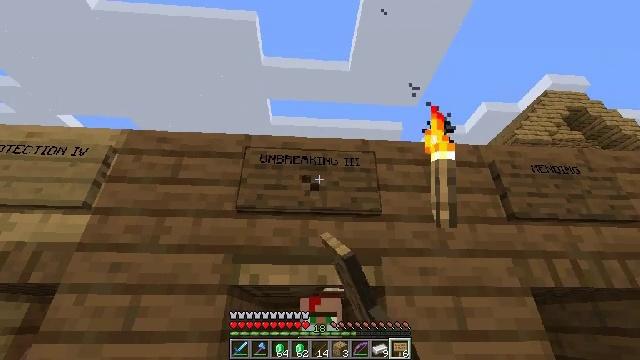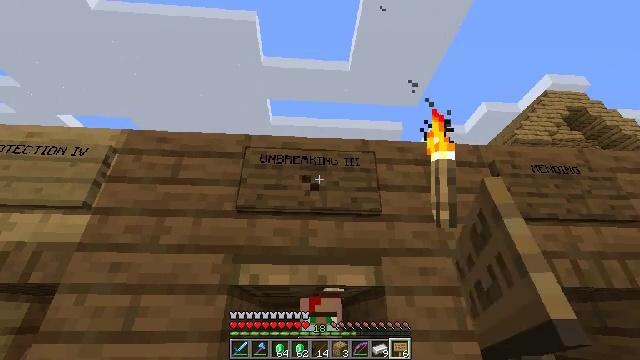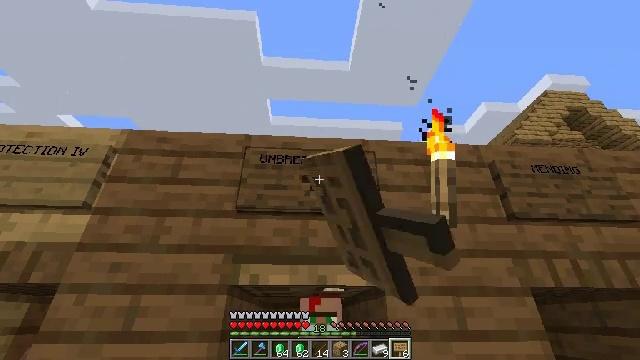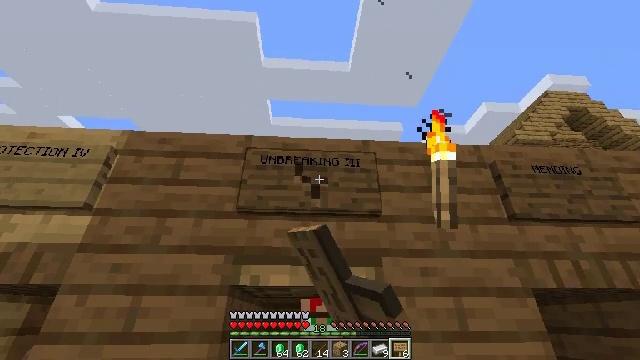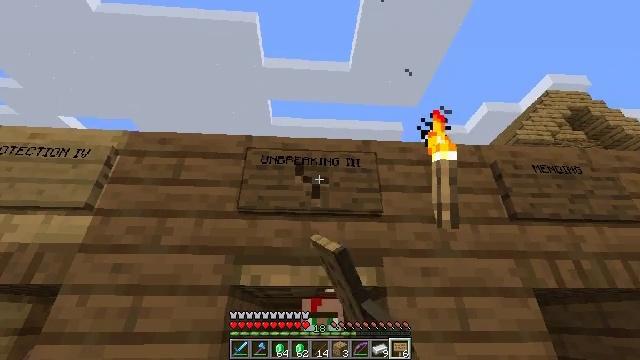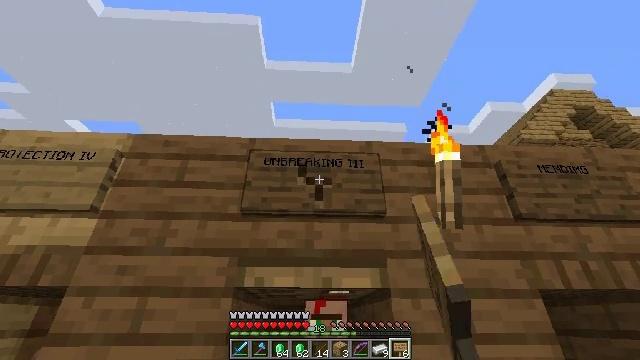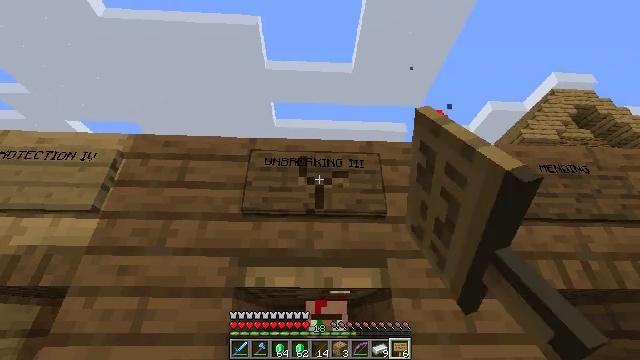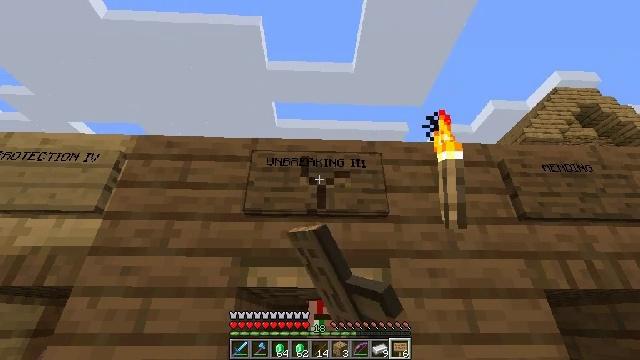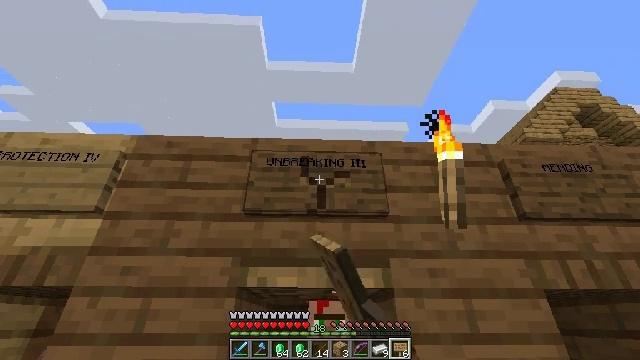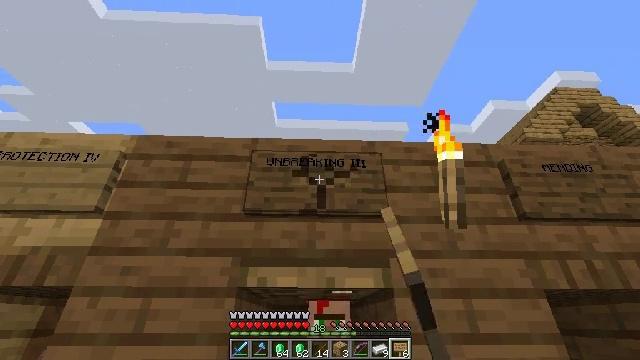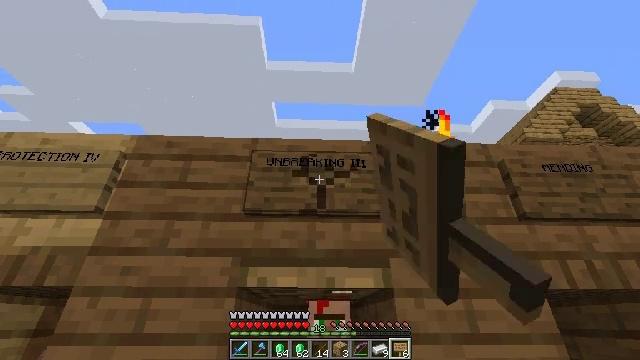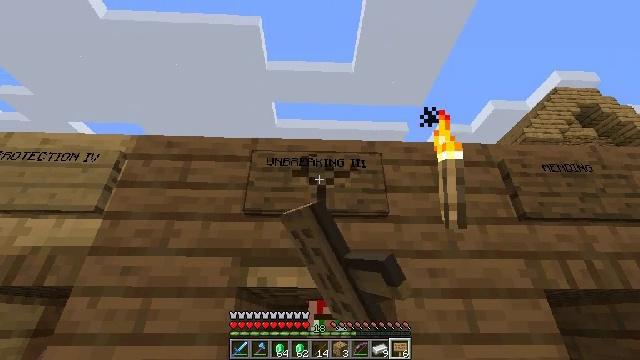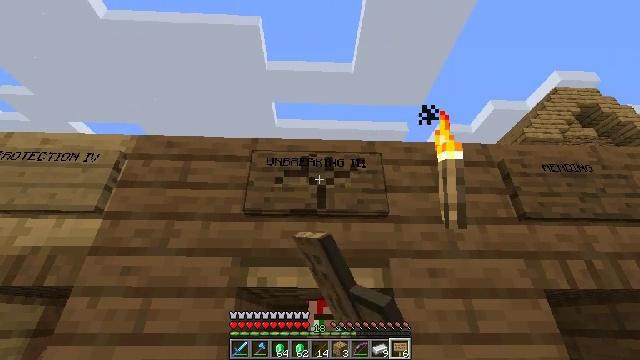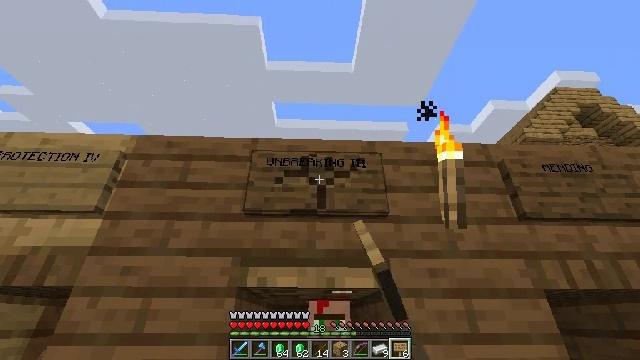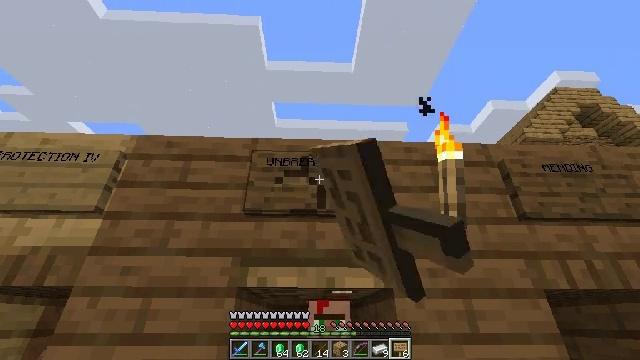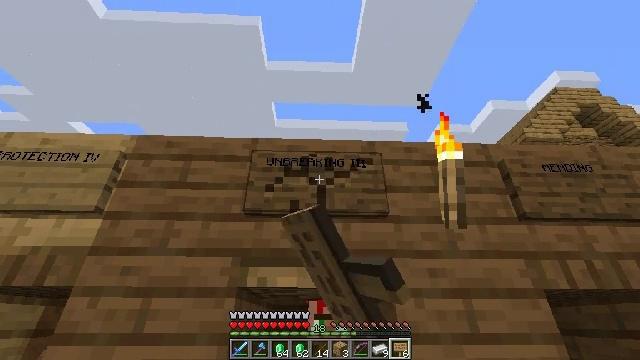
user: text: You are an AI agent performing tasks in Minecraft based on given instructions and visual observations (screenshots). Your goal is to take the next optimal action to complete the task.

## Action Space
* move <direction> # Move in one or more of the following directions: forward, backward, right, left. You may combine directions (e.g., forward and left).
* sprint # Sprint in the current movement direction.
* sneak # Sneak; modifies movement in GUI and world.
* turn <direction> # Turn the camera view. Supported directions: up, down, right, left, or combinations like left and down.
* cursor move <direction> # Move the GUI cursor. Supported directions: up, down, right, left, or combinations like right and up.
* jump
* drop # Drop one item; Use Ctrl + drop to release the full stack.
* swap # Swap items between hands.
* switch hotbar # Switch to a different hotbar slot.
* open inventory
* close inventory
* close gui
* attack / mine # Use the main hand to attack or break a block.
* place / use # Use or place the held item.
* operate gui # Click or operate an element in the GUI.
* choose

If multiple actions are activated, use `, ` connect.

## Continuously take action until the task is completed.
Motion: motion action
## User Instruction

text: Collect a spruce wall sign from the wall.
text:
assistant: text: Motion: attack / mine
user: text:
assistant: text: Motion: attack / mine
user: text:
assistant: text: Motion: attack / mine
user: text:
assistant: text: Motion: attack / mine
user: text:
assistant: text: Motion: attack / mine
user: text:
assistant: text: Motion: attack / mine
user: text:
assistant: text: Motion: attack / mine
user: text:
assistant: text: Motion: attack / mine
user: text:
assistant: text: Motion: attack / mine
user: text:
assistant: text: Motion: attack / mine
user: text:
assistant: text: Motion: attack / mine
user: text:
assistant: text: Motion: attack / mine
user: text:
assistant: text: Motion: attack / mine
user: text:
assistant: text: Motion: attack / mine
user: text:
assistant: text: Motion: attack / mine
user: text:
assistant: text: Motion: attack / mine
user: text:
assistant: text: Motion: attack / mine
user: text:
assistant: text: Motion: attack / mine
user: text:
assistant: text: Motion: attack / mine
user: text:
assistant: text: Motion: attack / mine
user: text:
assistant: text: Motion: attack / mine
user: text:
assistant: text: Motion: attack / mine
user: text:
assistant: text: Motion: attack / mine
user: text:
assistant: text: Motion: attack / mine
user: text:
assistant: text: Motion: attack / mine
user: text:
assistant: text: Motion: attack / mine
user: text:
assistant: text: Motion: attack / mine
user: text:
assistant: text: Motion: attack / mine
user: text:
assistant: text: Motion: no_op
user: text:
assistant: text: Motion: attack / mine